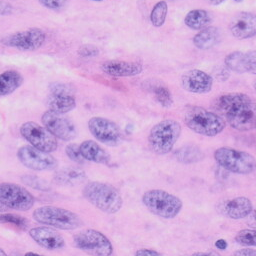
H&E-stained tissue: Skin